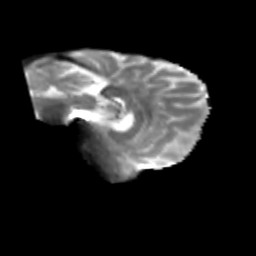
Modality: T2w
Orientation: sagittal
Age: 29
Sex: male
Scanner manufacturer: siemens
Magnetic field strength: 3 T
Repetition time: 1.8 s
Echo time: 0.07 s